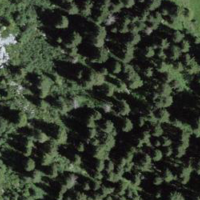
EUNIS habitat code: 44
Species observed at this site:
Polystichum lonchitis
Saxifraga rotundifolia